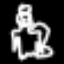
Label: angel